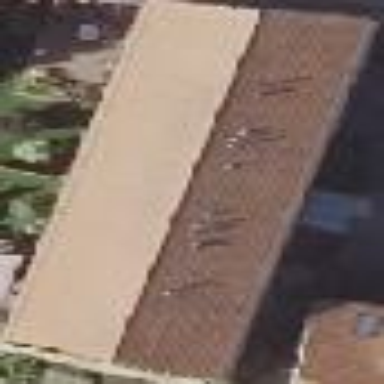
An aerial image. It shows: Gabled roof apartments building.